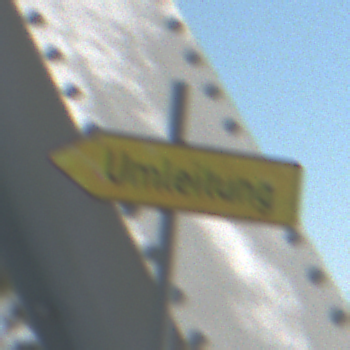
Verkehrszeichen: UmleitungswegweiserLinksweisend
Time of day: MorningAfternoon
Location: Outdoor (Special)
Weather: Clear
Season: NotSpecified
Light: Natural